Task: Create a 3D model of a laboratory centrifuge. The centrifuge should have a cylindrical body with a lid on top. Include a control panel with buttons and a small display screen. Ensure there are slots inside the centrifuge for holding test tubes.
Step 137:
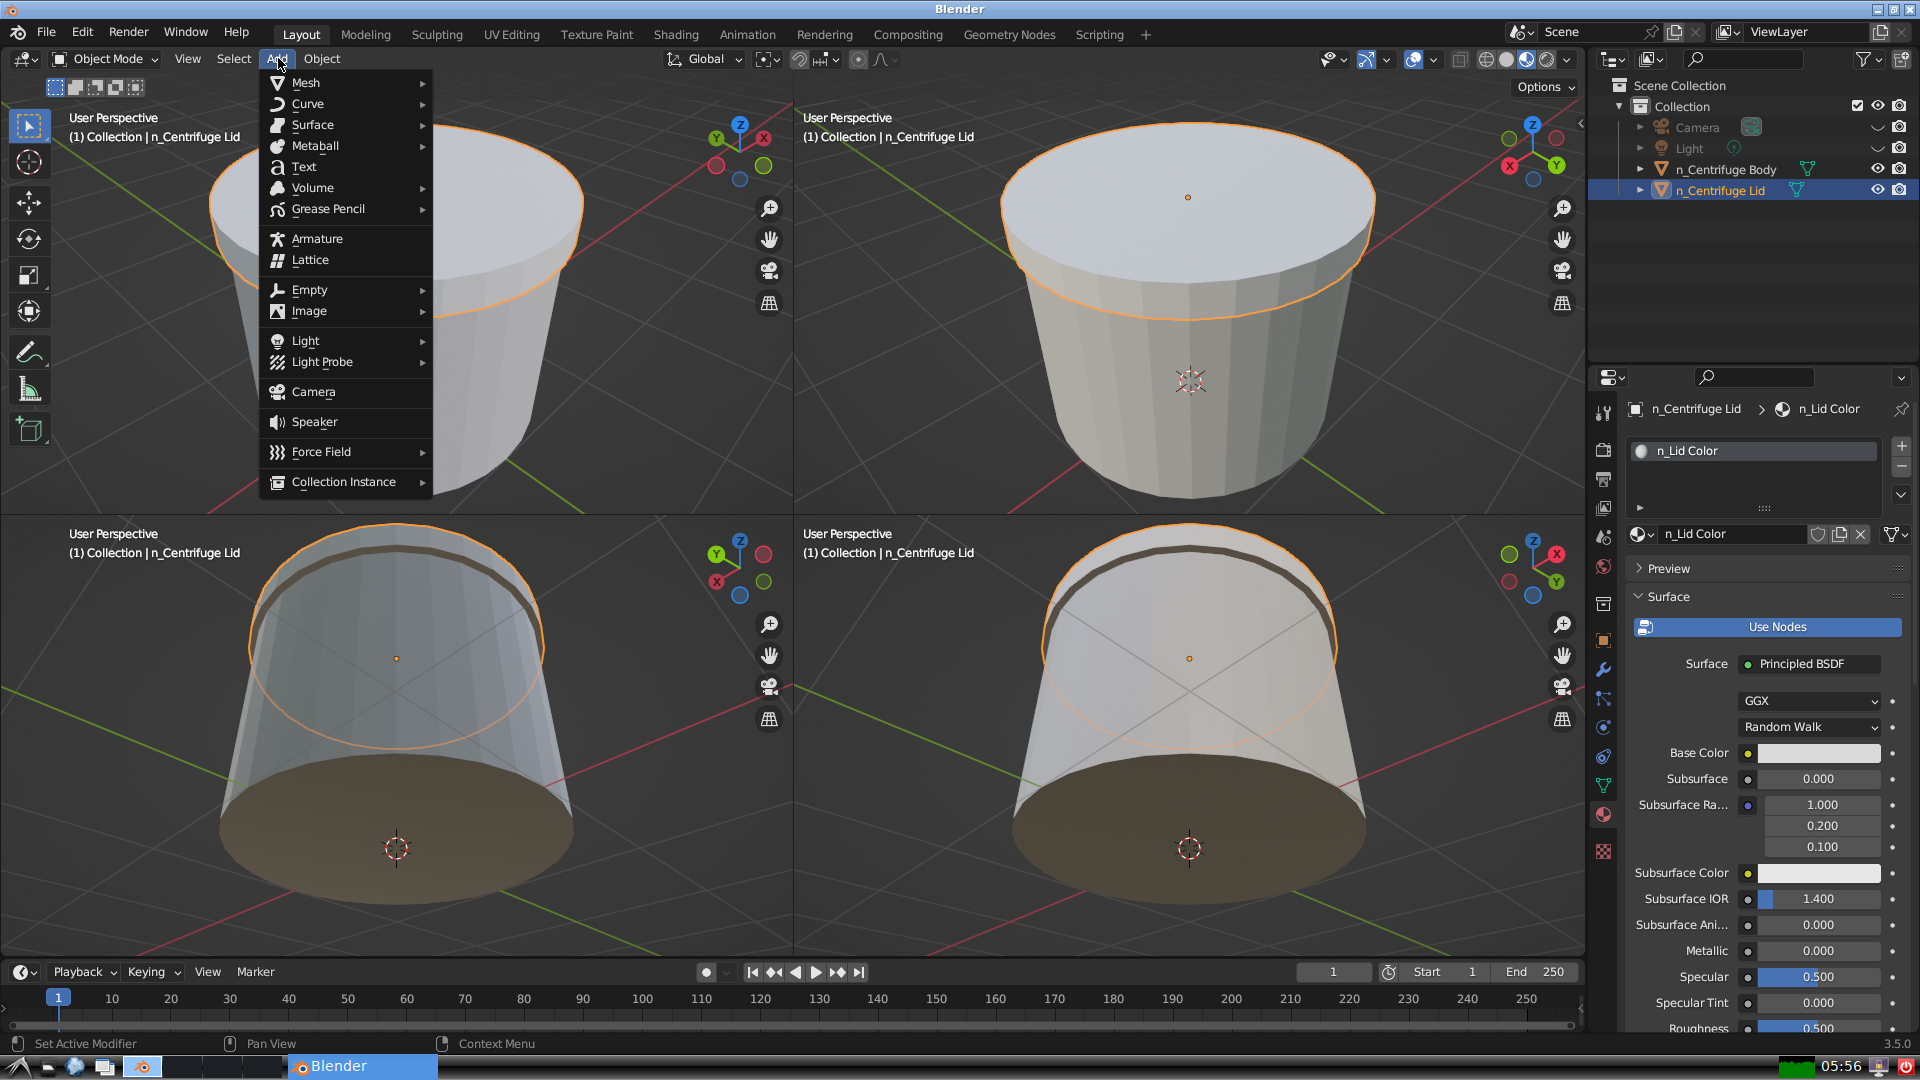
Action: {"mouse_move": [304, 82]}